Question: I am developing an application where most of the UI's are custom GUI's. As I am a newbie to Android, I find myself difficult to make them work. Now I have to develop a component that will be used as image scroller, with indicator and previous and next button to control them. I have attached the image below. can anyone suggest me how to do with it.

I also got the link to the android view page indicator, but that takes whole of my screen. How do i customize for the best fit to my requirement.
<URL>
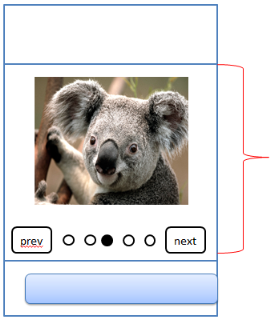
Answer: Use <URL> it is helpful for you..